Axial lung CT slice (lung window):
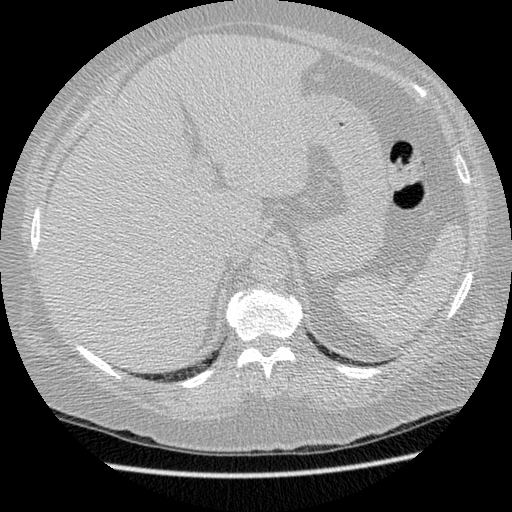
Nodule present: no